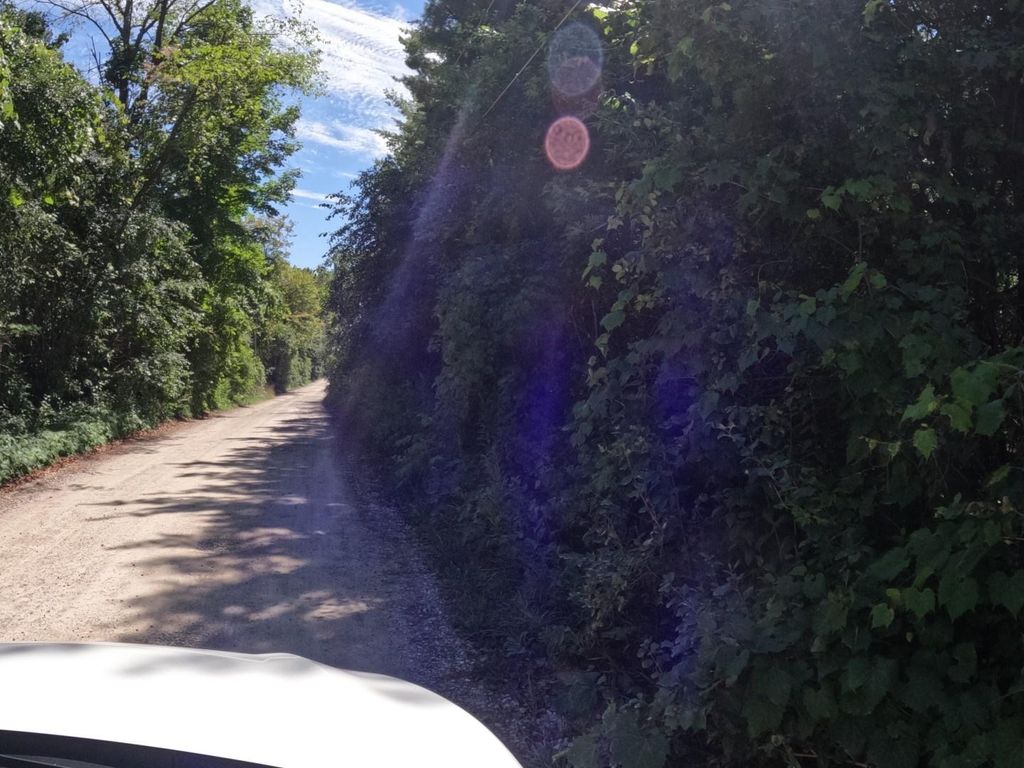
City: kitchener-waterloo